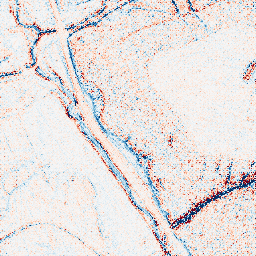
Category: edge_preserving
Decomposition family: anisotropic_diffusion
Decomposition parameters: iterations: 50
kappa: 100
gamma: 0.05
Upsampling method: regularized
Upsampling parameters: scale: 2
lambda_reg: 0.1
Upsampling scale: 2